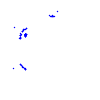
Particle: electron